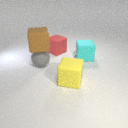
large red rubber cube behind large cyan rubber cube